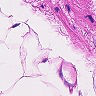
Metastatic tissue present: no